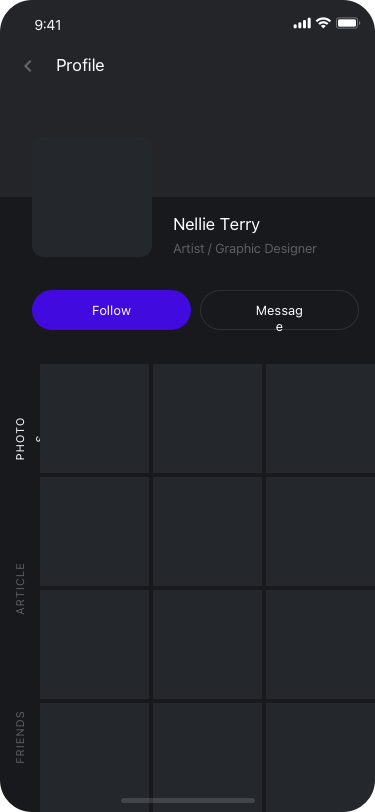
Text in this UI design:
Follow
Message
Nellie Terry
Artist / Graphic Designer
Profile
PHOTOS